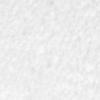
Label: no_change